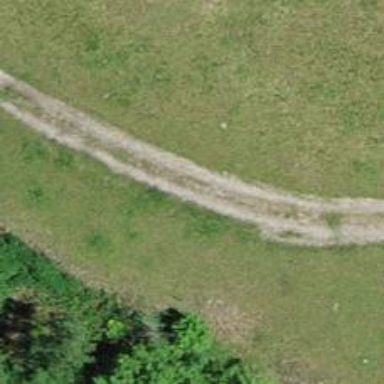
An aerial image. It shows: Gravel track.